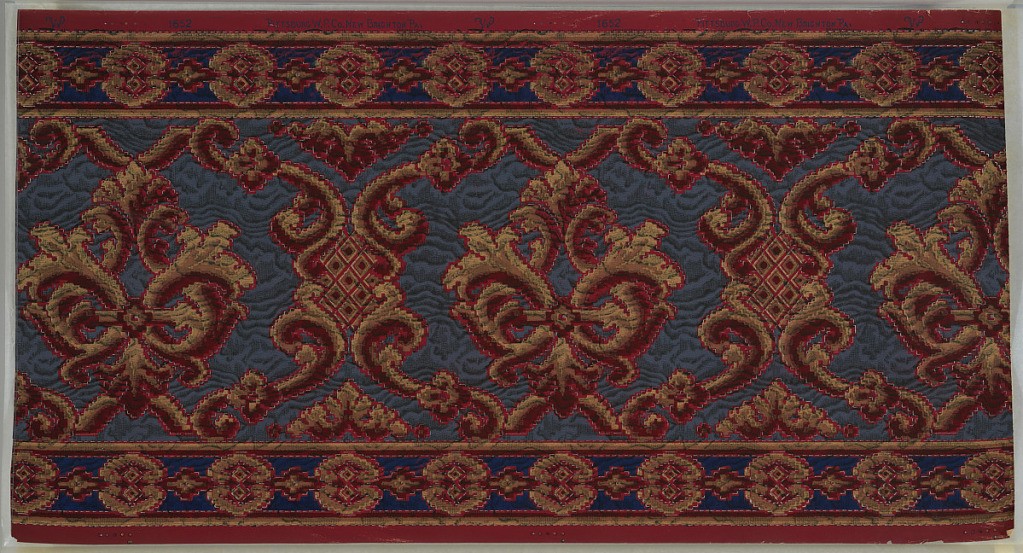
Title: Frieze
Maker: Pittsburg W.P. Co., 1896 – 1915
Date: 1905–1915
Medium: Machine-printed paper
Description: Foliate medallions connected by treillage pattern of foliate scrolls. Top and bottom each have a band of small and medium sized circular motifs forming a chain. Background has black and blue moiret. Ground is dark red. Printed in reds, pinks, blues, black, white mica, and yellows.
Printed in selvedge: "Pittsburg W. P. Co. New Brighton, PA 1652"